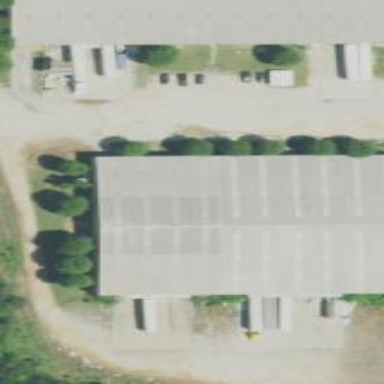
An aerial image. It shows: Commercial building.